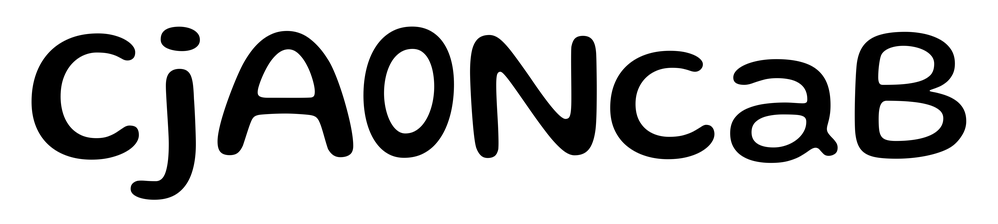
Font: Gluten_Regular